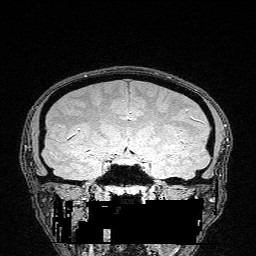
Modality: FLASH
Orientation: sagittal
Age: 24
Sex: female